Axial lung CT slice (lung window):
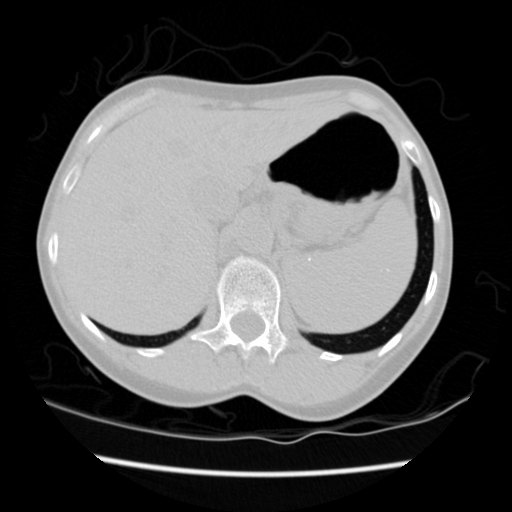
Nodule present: no